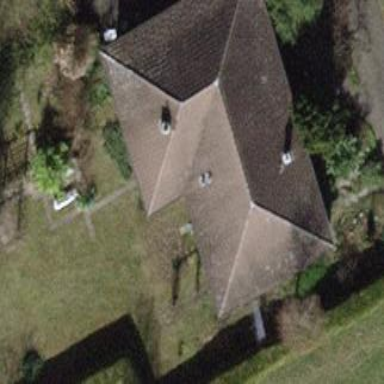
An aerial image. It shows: Detached building with hipped roof.